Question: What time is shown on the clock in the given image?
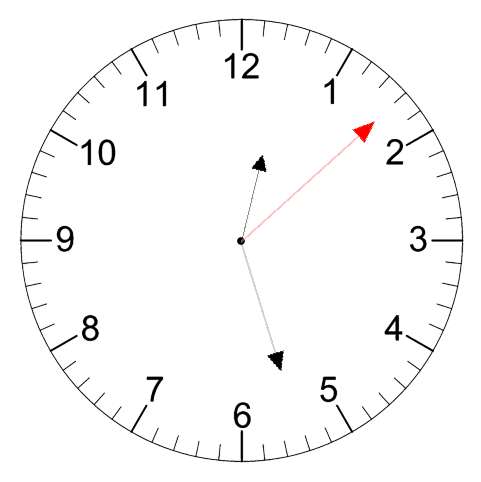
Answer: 12:27:08